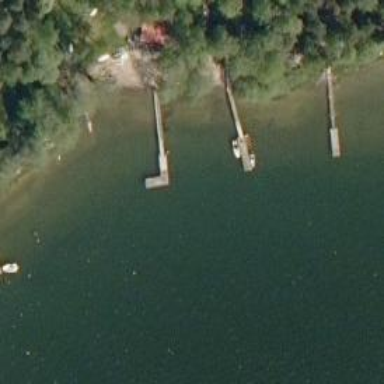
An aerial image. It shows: Man-made pier.